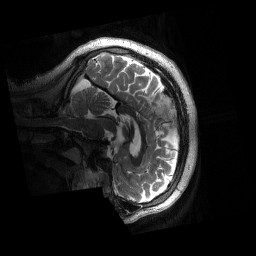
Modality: T2w
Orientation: sagittal
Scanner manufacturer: siemens
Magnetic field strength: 3 T
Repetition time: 3.2 s
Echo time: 0.563 s